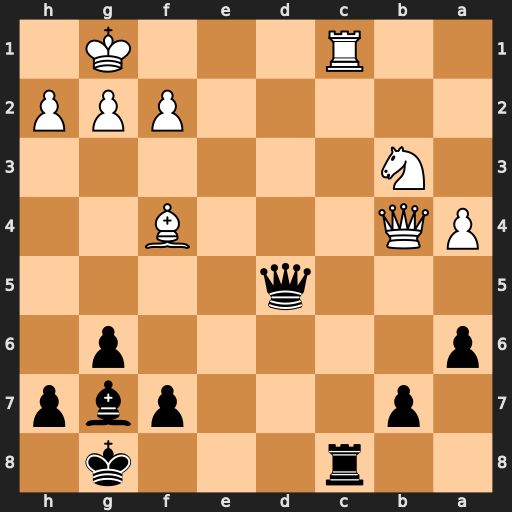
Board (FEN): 2r3k1/1p3pbp/p5p1/3q4/PQ3B2/1N6/5PPP/2R3K1
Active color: b
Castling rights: -
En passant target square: -
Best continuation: Rxc1+ Nxc1 Qd1+ Qe1 Qxe1#